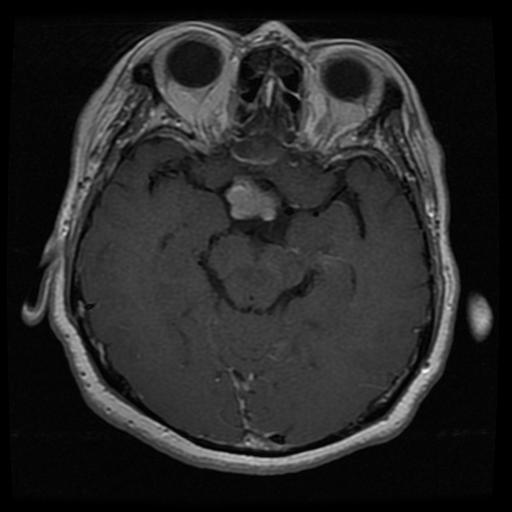
Label: pituitary